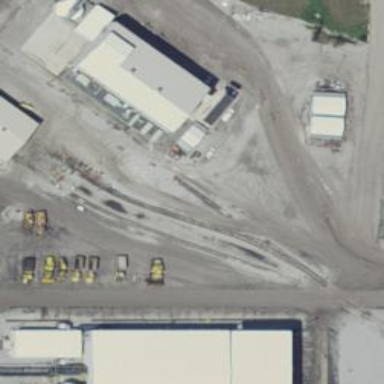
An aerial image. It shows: Railway spur service.